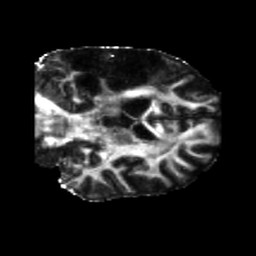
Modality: FA
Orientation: coronal
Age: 58
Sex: male
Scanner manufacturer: siemens
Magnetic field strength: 3 T
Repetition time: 5.25 s
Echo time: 0.08 s